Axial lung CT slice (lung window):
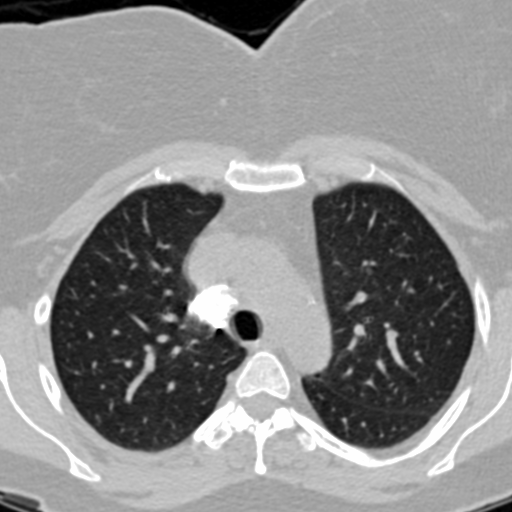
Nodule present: no